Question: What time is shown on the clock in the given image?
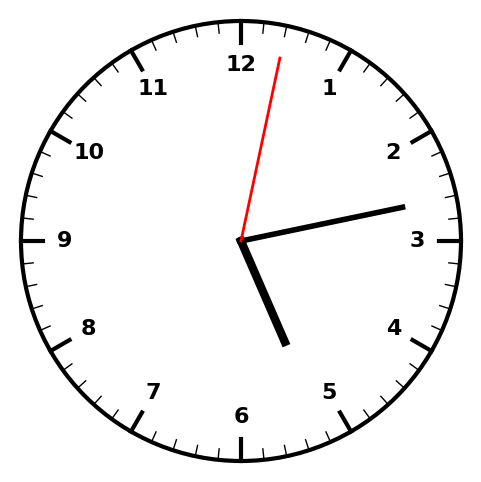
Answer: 05:13:02